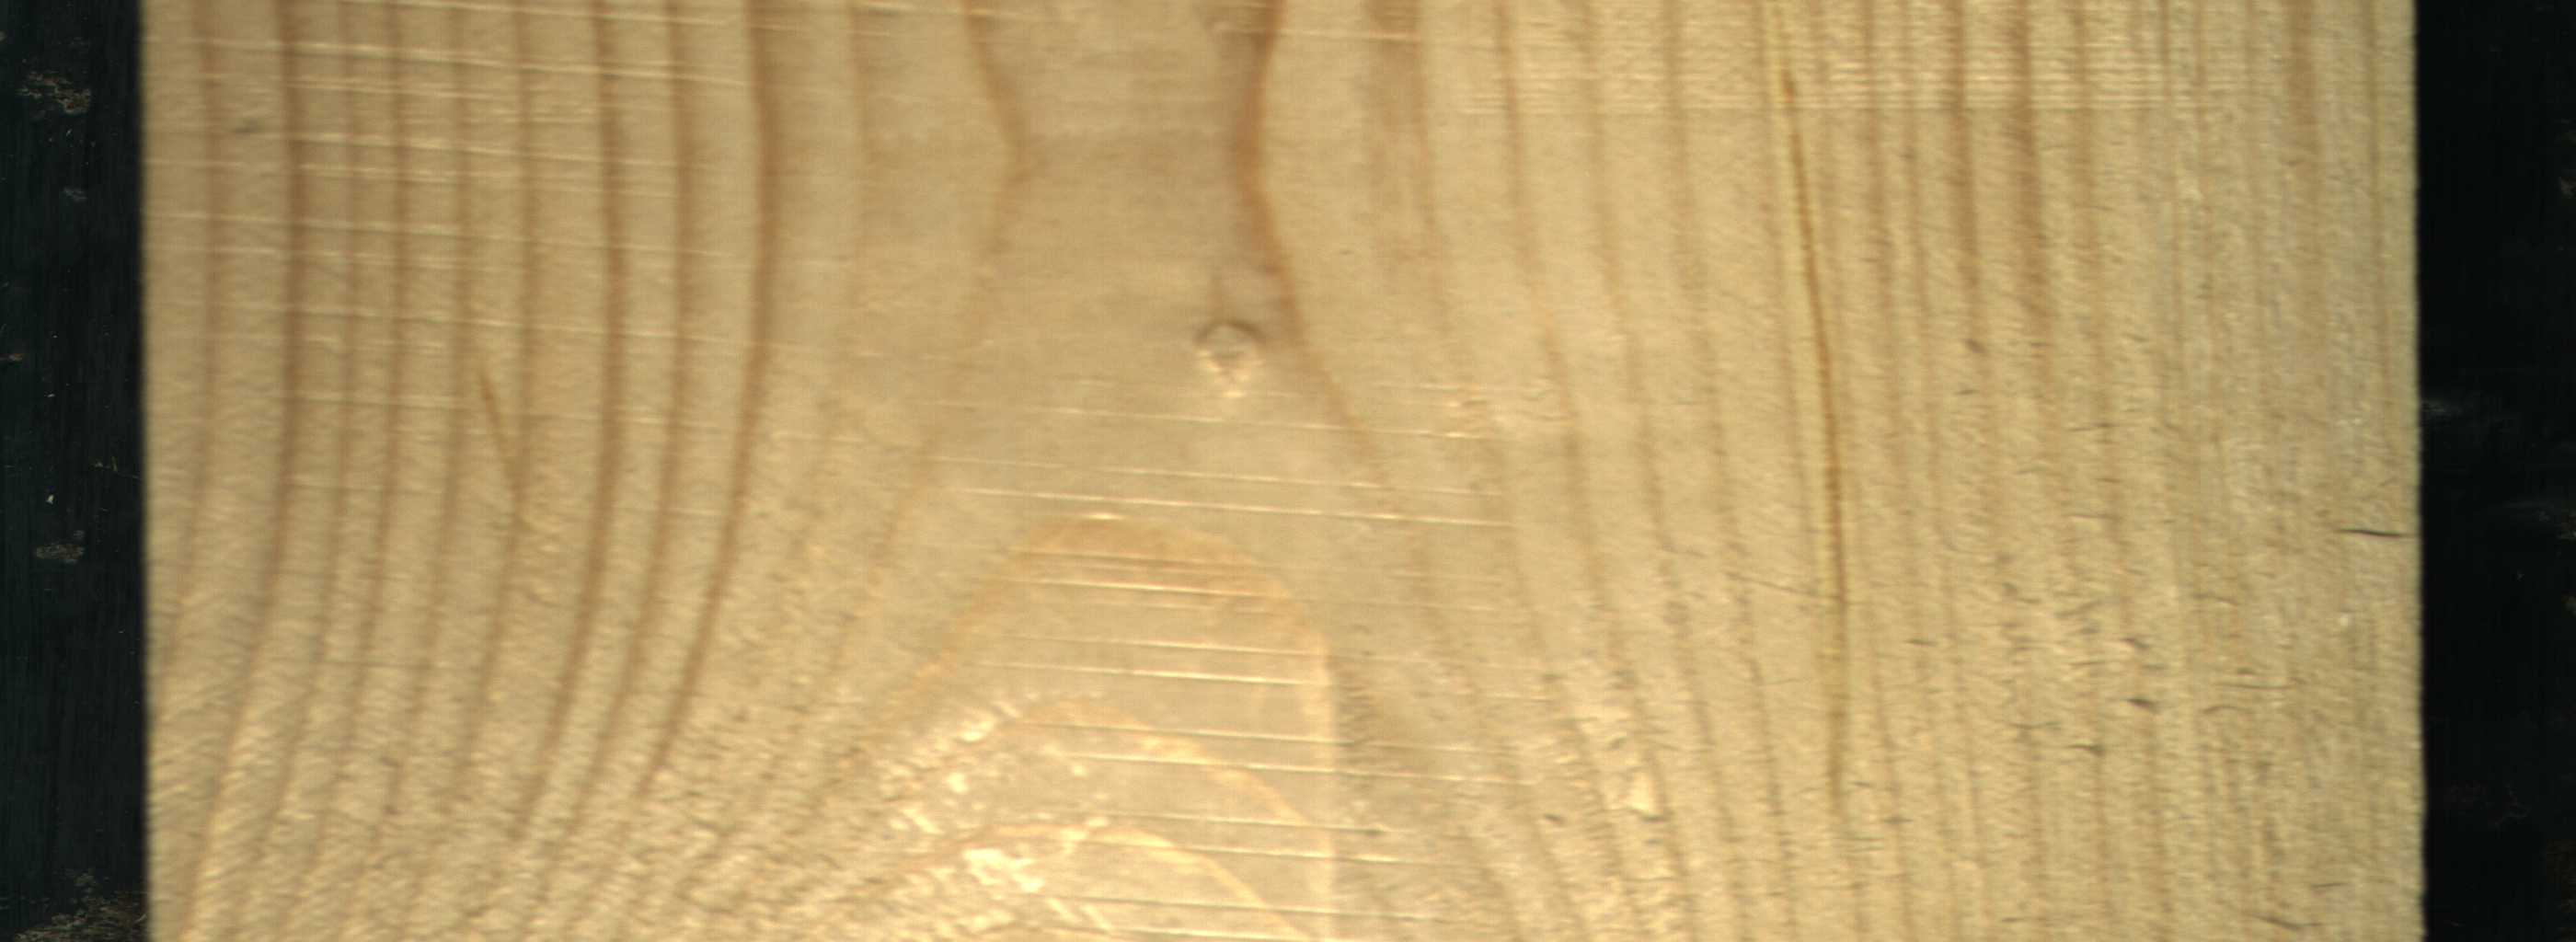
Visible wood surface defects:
resin